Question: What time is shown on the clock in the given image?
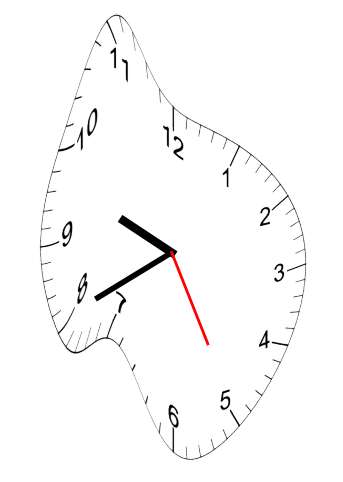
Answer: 09:40:25